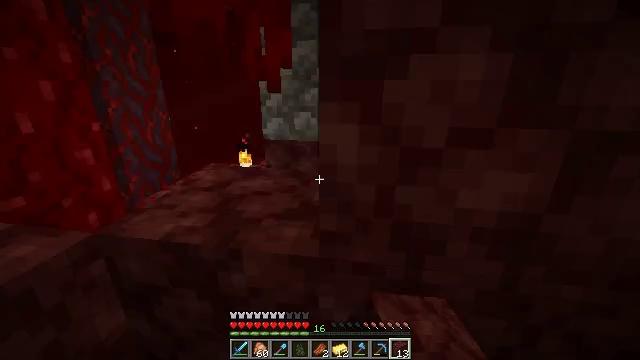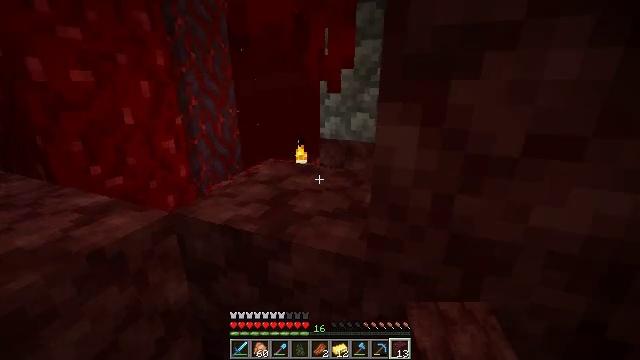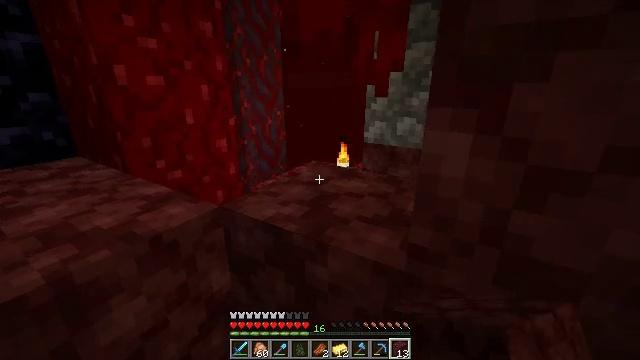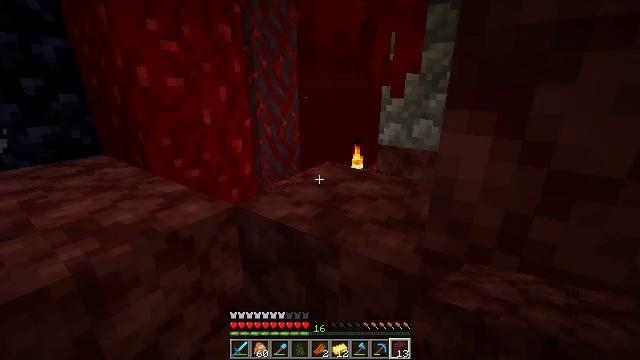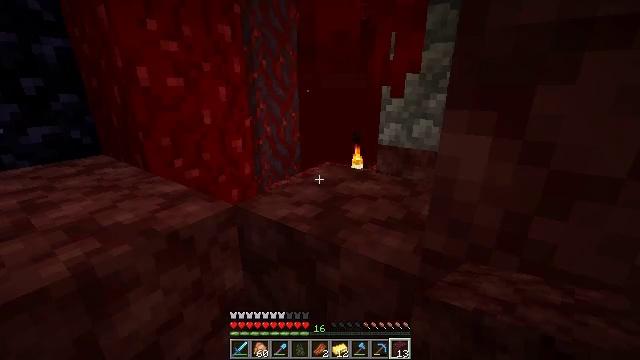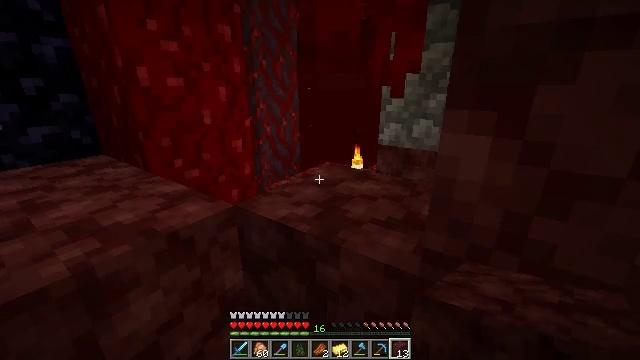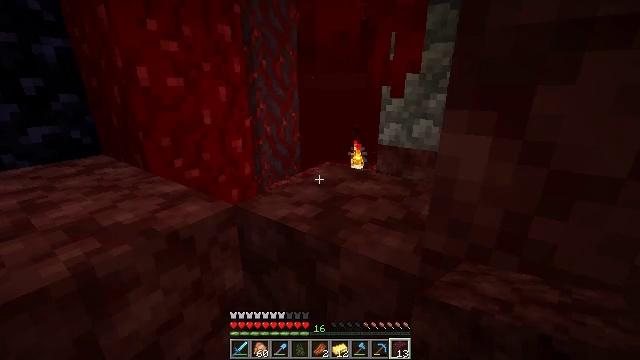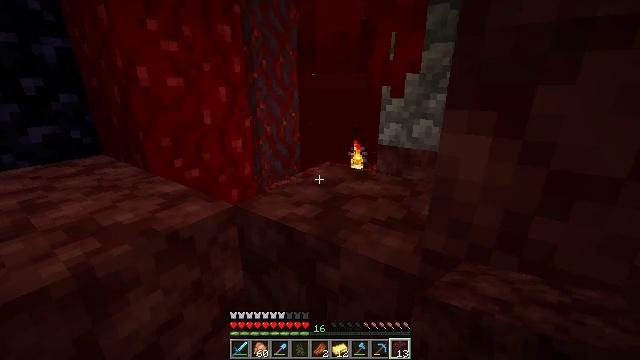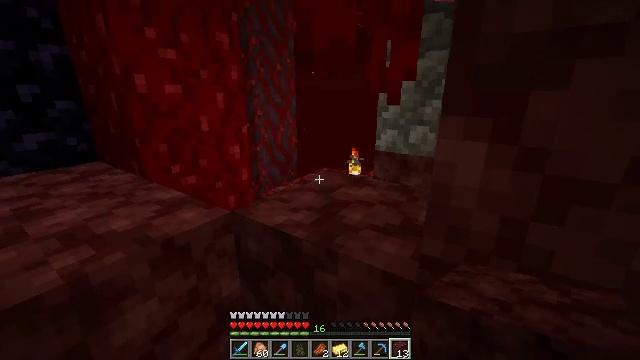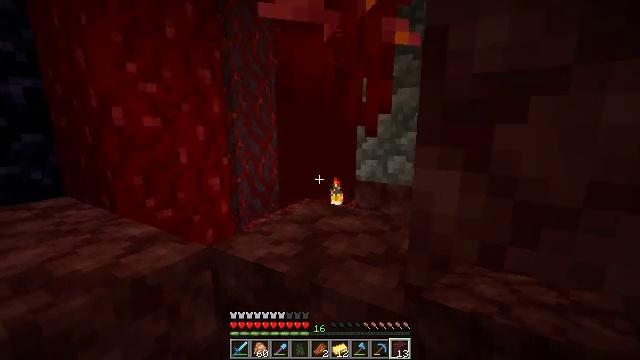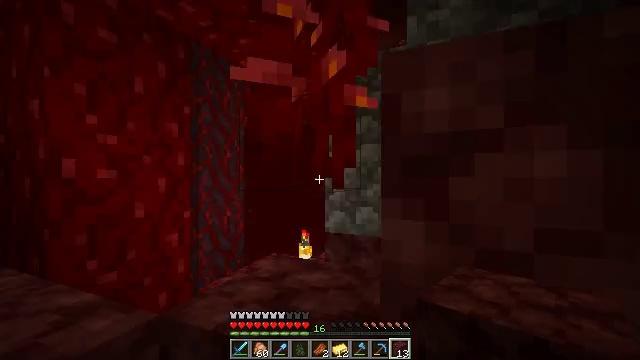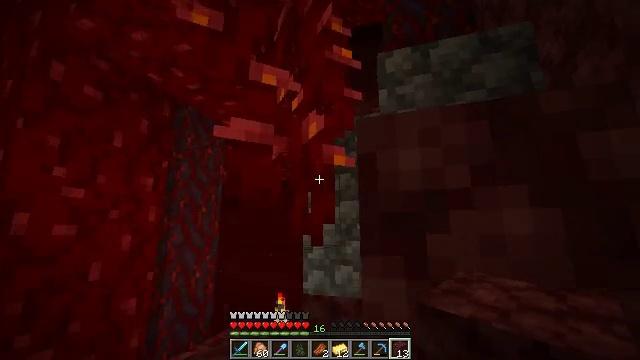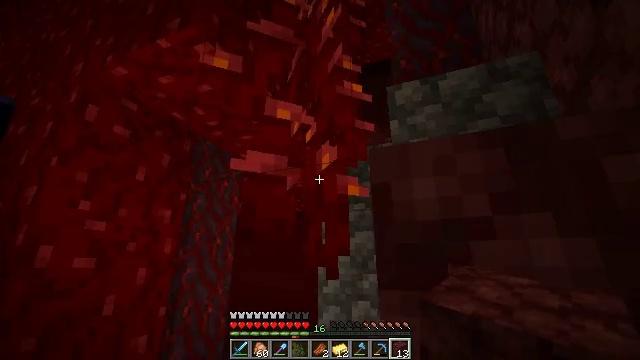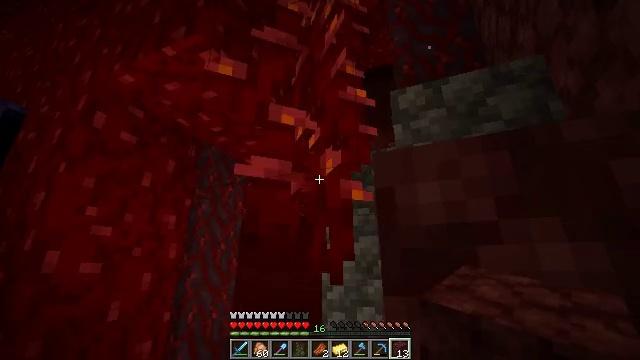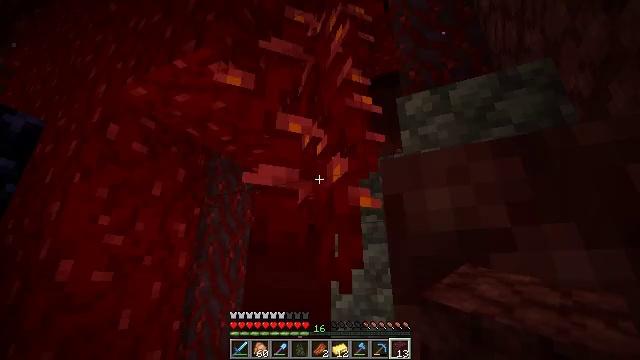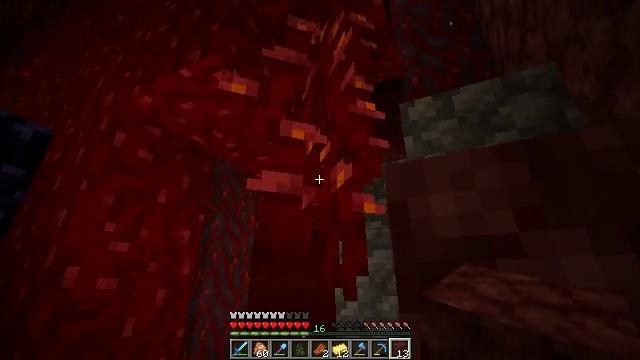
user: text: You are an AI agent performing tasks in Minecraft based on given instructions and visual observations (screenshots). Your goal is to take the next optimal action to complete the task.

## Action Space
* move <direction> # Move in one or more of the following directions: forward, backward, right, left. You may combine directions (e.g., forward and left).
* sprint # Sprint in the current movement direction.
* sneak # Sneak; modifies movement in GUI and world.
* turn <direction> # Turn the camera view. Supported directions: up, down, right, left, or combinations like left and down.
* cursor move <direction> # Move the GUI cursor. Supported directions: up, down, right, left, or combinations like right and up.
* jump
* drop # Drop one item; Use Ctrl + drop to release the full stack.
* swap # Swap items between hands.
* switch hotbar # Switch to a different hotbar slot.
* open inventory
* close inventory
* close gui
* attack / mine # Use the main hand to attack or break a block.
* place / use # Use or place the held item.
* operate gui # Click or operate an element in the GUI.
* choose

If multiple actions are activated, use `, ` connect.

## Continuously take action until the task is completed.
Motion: motion action
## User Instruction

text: Gather materials by mining the weeping vines plant.
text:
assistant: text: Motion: turn left
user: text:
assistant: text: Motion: turn left
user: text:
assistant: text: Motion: turn left
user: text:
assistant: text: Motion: no_op
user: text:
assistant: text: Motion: no_op
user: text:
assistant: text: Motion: no_op
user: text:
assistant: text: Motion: no_op
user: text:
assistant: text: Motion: turn up
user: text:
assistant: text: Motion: turn right and up
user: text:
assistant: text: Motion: turn right and up
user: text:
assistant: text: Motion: turn right and up
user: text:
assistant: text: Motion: turn left and up
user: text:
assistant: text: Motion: turn up
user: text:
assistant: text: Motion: turn left and up
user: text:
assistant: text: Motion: turn up
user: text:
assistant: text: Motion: no_op
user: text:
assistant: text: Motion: attack / mine
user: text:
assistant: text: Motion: attack / mine
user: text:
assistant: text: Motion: attack / mine
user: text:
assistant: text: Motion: attack / mine
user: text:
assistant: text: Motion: attack / mine
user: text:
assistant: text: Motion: attack / mine